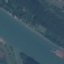
Land use / land cover class: River